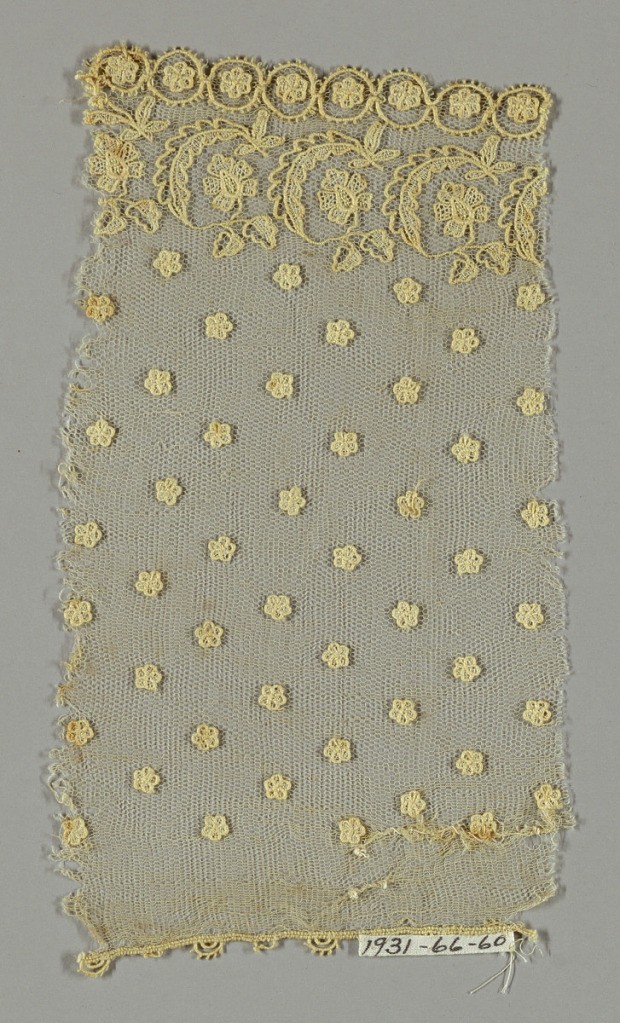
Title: Lace fragment
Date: ca. 1870
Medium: cotton Technique: machine made
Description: Imitation Alençon lace has design of small five-petaled flowers sprinkled on field above a border of curving leaves and flowers and five-petaled flowers within circles.